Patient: sex M, age 48
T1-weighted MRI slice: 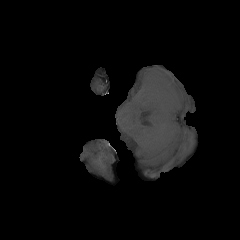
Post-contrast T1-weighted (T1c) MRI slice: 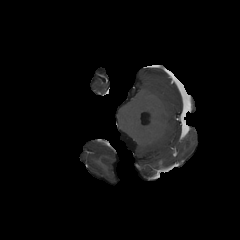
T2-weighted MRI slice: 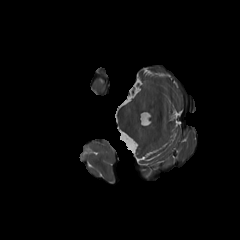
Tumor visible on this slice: no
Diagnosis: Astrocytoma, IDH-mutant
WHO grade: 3